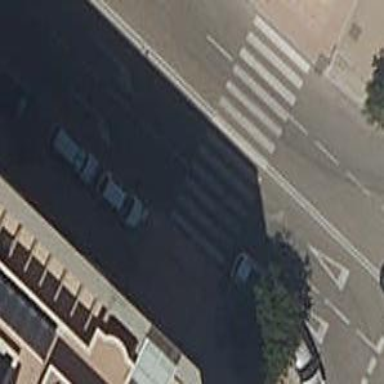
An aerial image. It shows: Zebra crossing on the road.